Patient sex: M
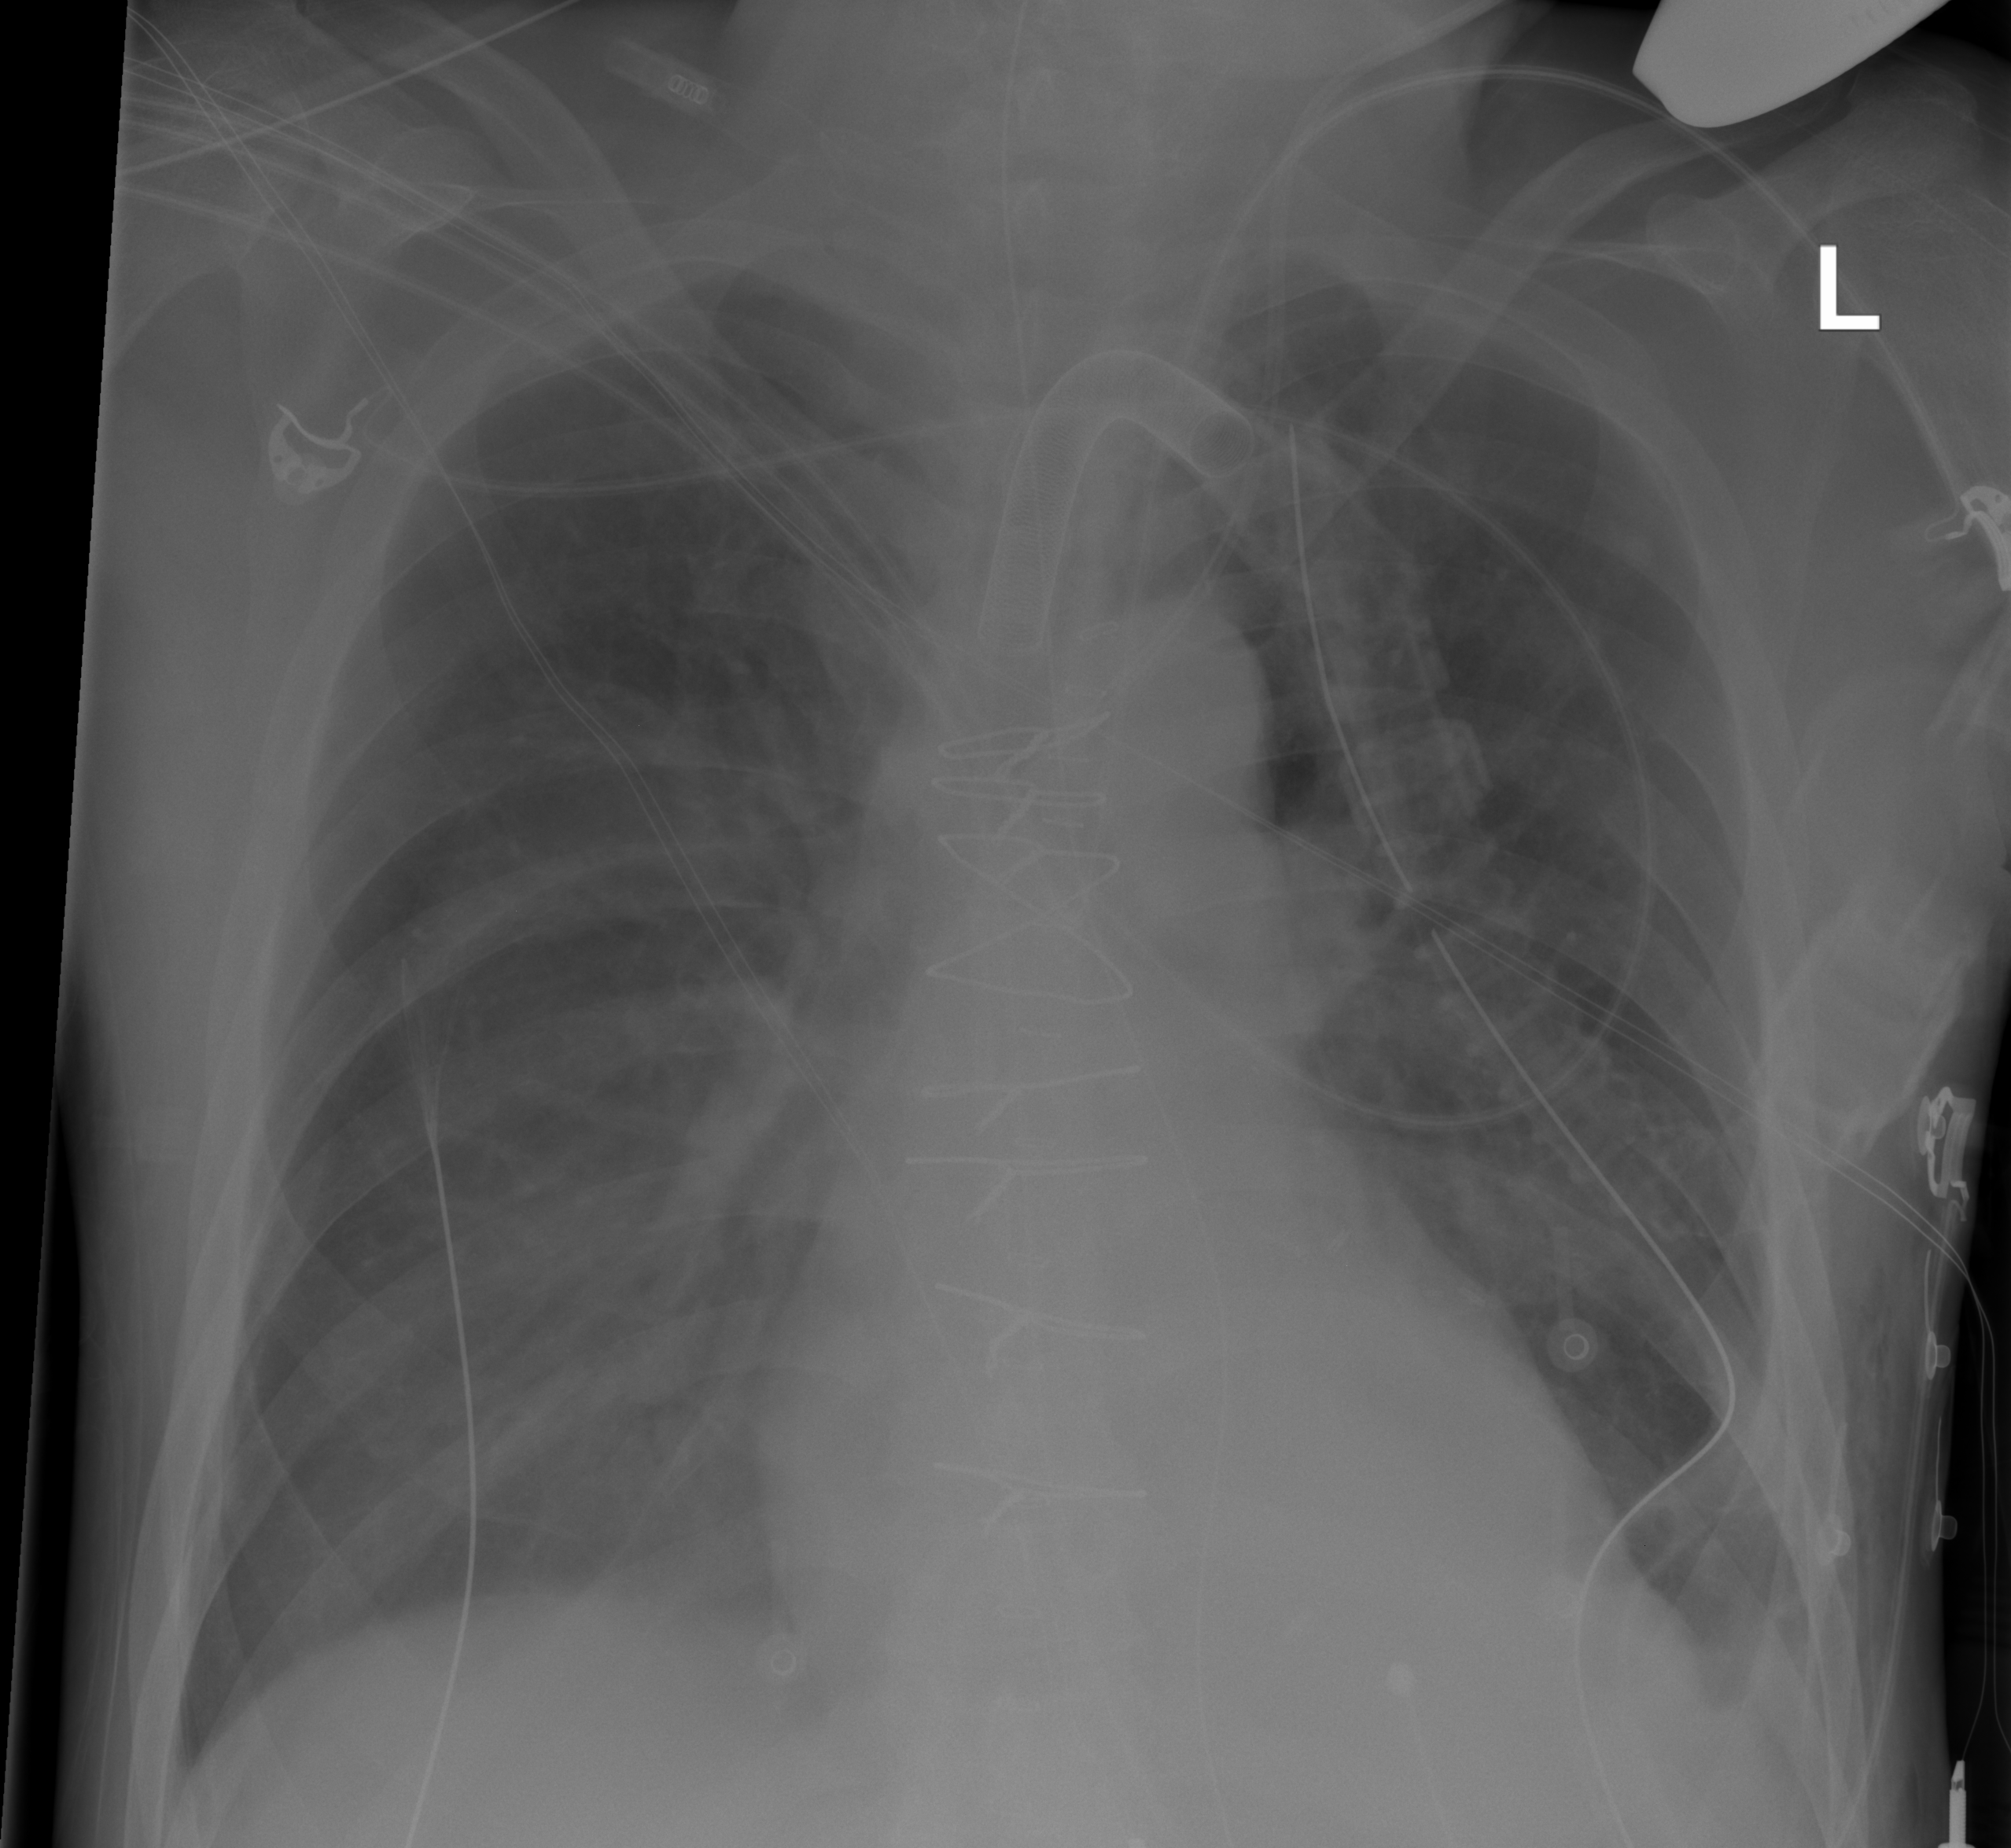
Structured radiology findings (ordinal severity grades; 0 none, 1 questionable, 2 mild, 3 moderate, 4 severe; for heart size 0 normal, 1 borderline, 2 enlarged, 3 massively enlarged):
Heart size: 0
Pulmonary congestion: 2
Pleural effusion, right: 2
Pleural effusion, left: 2
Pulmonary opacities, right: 0
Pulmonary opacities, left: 0
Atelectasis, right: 2
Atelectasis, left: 2